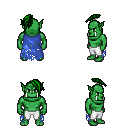
a pixel art fantasy rpg character, male body template, orc, green skin, blue tattered cape, white pants, green long mohawk hairstyle, four views (front, back, left, right), 2x2 character sprite sheet, small pixel art, hard edges, no anti-aliasing